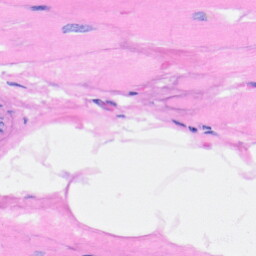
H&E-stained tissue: Heart